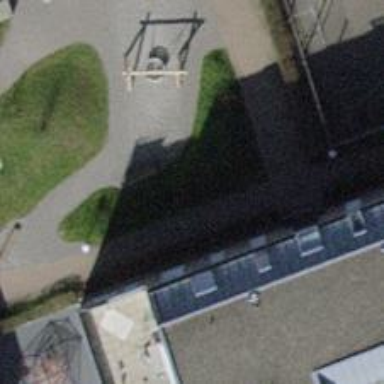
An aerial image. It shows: Playground featuring climbing frame.